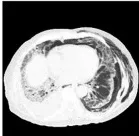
Chest images during the clinical episode. (I-L) Chest CT after extubation revealed severe subcutaneous and mediastinal empysema, along with bilateral opacities consistent with interstitial pneumonitis.
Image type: radiology (ct)